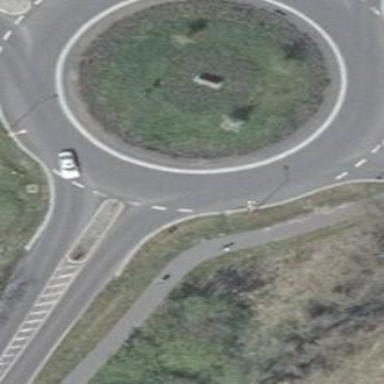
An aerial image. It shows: Tertiary road made of asphalt leading to roundabout junction.